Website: home-depot
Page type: account-dashboard
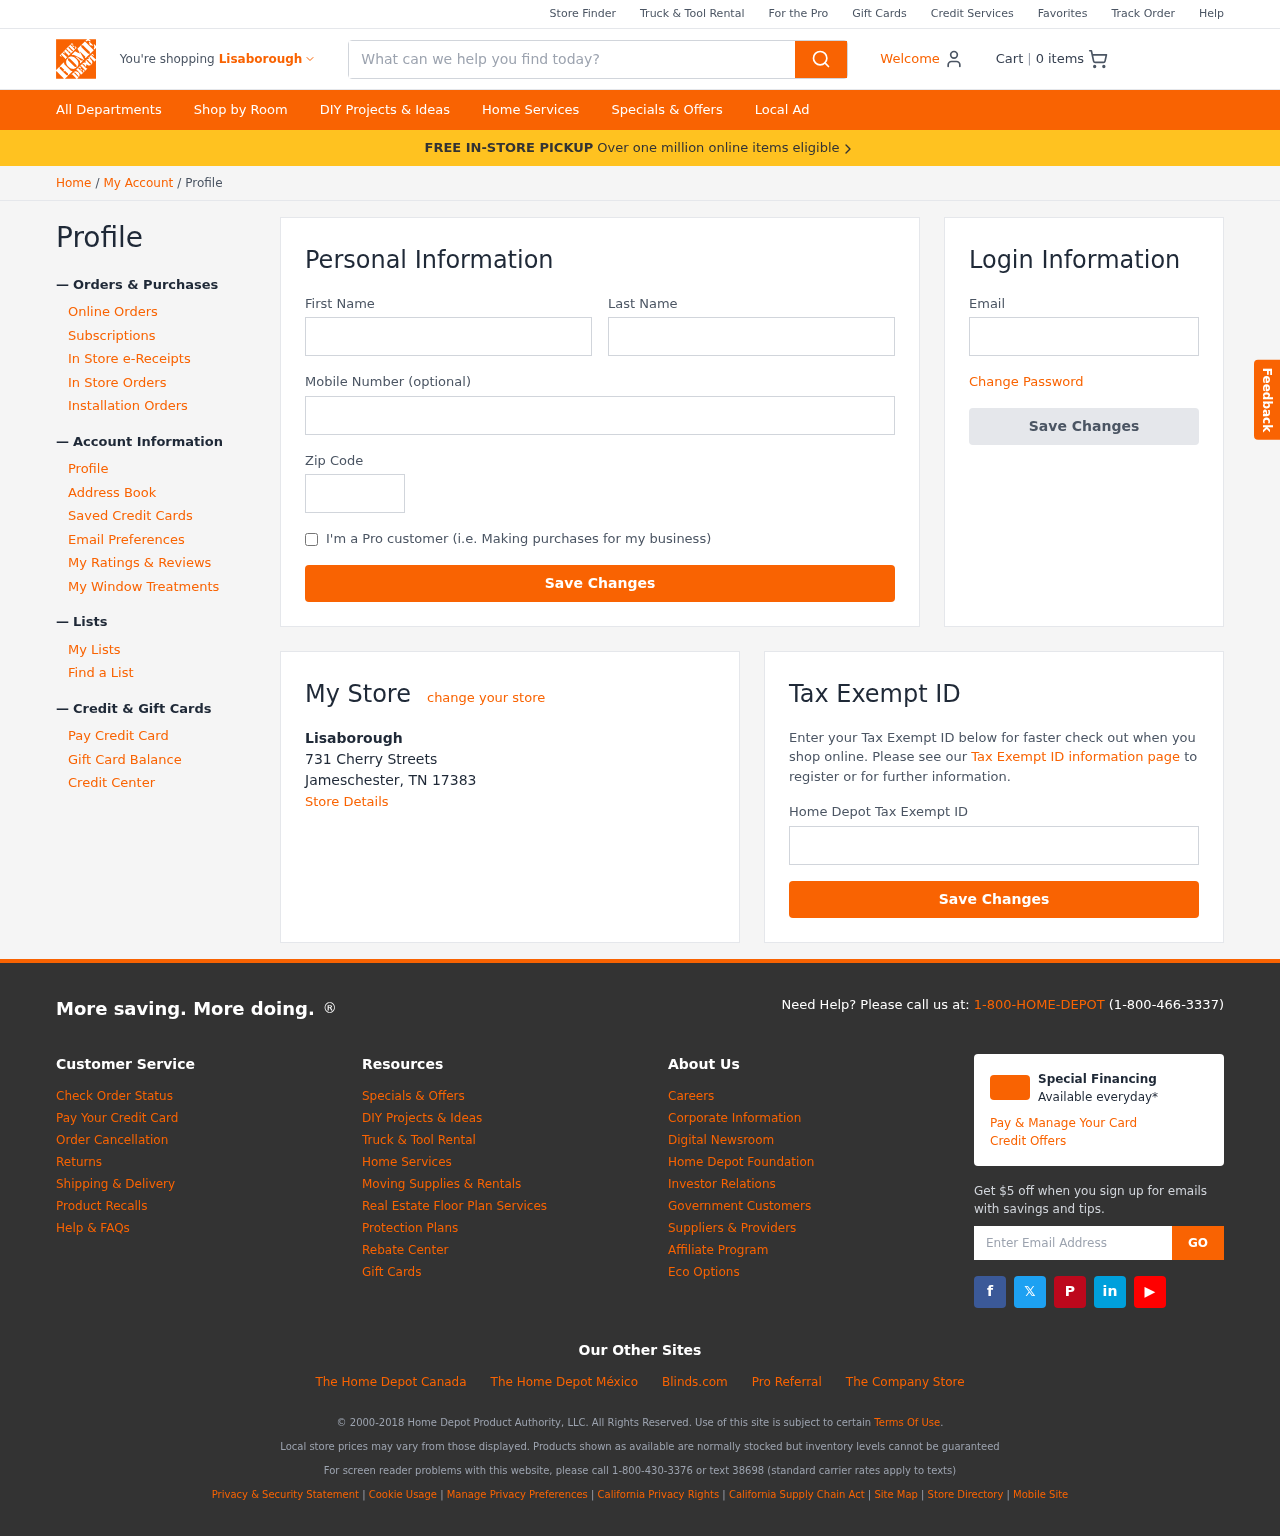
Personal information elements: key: PII_CITY
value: Lisaborough
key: PII_EMAIL
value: melvincampbell@hotmail.com
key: PII_FIRSTNAME
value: Melvin
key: PII_LASTNAME
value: Campbell
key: PII_LOCATION1_CITY_STATE_ZIP
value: Jameschester, TN 17383
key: PII_LOCATION1_NAME
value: Lisaborough
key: PII_LOCATION1_STREET
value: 731 Cherry Streets
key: PII_PHONE
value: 5587465092
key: PII_POSTCODE
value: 92711
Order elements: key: ORDER_NUM_ITEMS
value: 0
Search elements: key: HEADER_SEARCH
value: What can we help you find today?